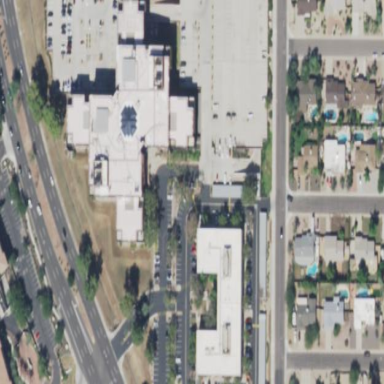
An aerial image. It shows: Commercial building.